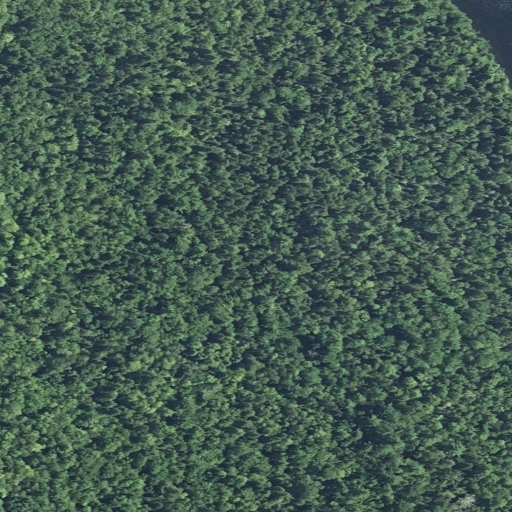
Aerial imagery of cape in Maine named Long Point containing mixed forest, evergreen forest, deciduous forest, and open water